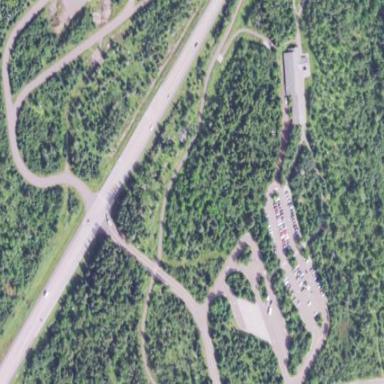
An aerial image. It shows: Rest area on the road.